Question: I would like to export this picture to pdf format:

P2_tilde =
'''
0.1029 0.4118 0.0245 0.1814 0.2794
0.3925 0.0234 0.0280 0.4626 0.0935
0.0928 0.1237 0.2680 0.2990 0.2165
0.0699 0.2219 0.0182 0.5106 0.1793
0.2611 0.0887 0.0837 0.3251 0.2414
figure('color',[1,1,1])
hBar2=bar3(P2_tilde);
colormap('pink')
set(hBar2,{'CData'},C);
set(gca,'xticklabel',surfaces)
set(gca,'yticklabel',surfaces)
surfaces={'Equipment','Patient','Hygiene products','Near-bed','Far-bed'};
colorbar
zlabel('Probability');
colormap('pink')
colorbar('location','southOutside')
set(gca,'xticklabel',surfaces)
set(gca,'yticklabel',surfaces)
surfaces={'Equipment','Patient','Hygiene products','Near-bed','Far-bed'};
zlabel('Probability');
'''
'''
currentScreenUnits=get(gcf,'Units') % Get current screen units
currentPaperUnits=get(gcf,'PaperUnits') % Get current paper units
set(gcf,'Units',currentPaperUnits) % Set screen units to paper units
plotPosition=get(gcf,'Position') % Get the figure position and size
set(gcf,'PaperSize',plotPosition(3:4)) % Set the paper size to the figure size
set(gcf,'Units',currentScreenUnits) % Restore the screen units
print -dpdf ptilde % PDF called "ptilde.pdf"
'''
Gives something completely off the page. Any thoughts how to center the figure on the canvas and make it only the size of the figure? Otherwise how can I trim it?
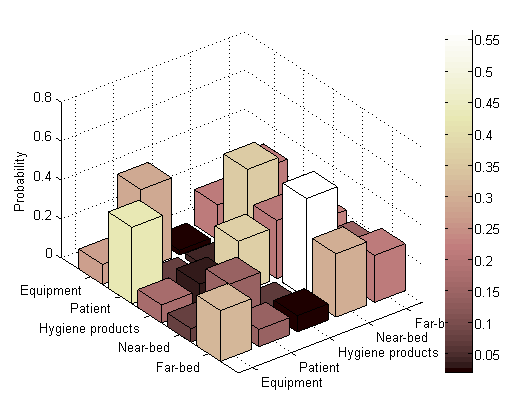
Answer: The 'PaperSizer' parameter needs to be the actual size of the paper it will be printed on (the pdf file that will be displayed) not the size that the Matlab figure appears on the screen. For example, if you change it to this:
'''
set(gcf,'PaperSize',[9,11])
'''
you'll get something that looks reasonable.